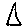
Label: triangle